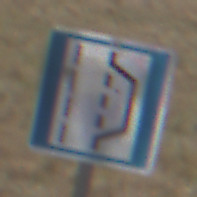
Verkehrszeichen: NothalteUndPannenbucht
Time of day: Midday
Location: Outdoor (Nature)
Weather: PartlyCloudy
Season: NotSpecified
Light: Natural